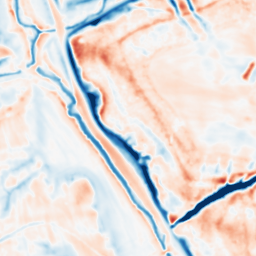
Category: multiscale
Decomposition family: dog_multiscale
Decomposition parameters: sigma_ratio: 1.6
n_scales: 4
base_sigma: 1
Upsampling method: cubic_mitchell
Upsampling parameters: scale: 2
Upsampling scale: 2